九年级 · 度量几何学
如图, 在 $\triangle A B C$ 中, $B C$ 的垂直平分线 $M N$ 交 $A B$ 于点 $D, C D$ 平分 $\angle A C B$. 若 $A D=2$, $B D=3$, 则 $A C$ 的长为 $\qquad$ .

    （第 15 题）

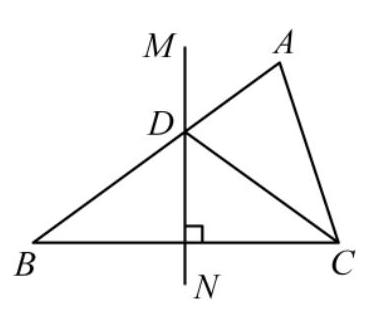
答案:  $\sqrt{10}$

解析: 根据题意, 由垂直平分线的性质得到 $\angle B=\angle D C B, A B=5$, 再由角平分线得到 $\angle A C D=\angle D C B=\angle B$, 结合 $\angle A=\angle A$, 证得 $\triangle A C D \sim \triangle A B C$, 进而根据对应边成比例求解即可.

【详解】 $\because B C$ 的垂直平分线 $M N$ 交 $A B$ 于点 $D, B D=3$,

$\therefore C D=B D=3$,

$\therefore \angle B=\angle D C B$,

$\because A D=2$,

$\therefore A B=A D+B D=5$,

$\because C D$ 平分 $\angle A C B$,

$\therefore \angle A C D=\angle D C B=\angle B$,

$\because \angle A=\angle A$,

$\therefore \triangle A C D \sim \triangle A B C$,

$\therefore \frac{A C}{A B}=\frac{A D}{A C}$, 即 $\frac{A C}{5}=\frac{2}{A C}$,

解得, $A C=\sqrt{10}$,

故答案为: $\sqrt{10}$.

【点睛】本题主要考查了垂直平分线的性质及三角形相似的判定及性质, 熟练掌握相关几何知识是解决本题的关键.